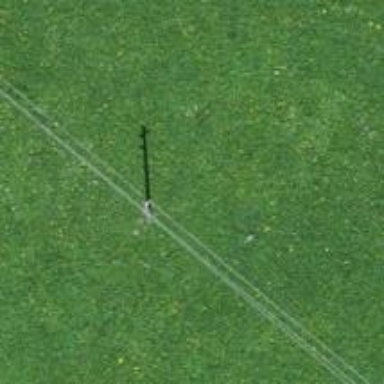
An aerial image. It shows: Power pole.